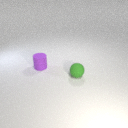
small purple rubber cylinder to the left of small green rubber sphere